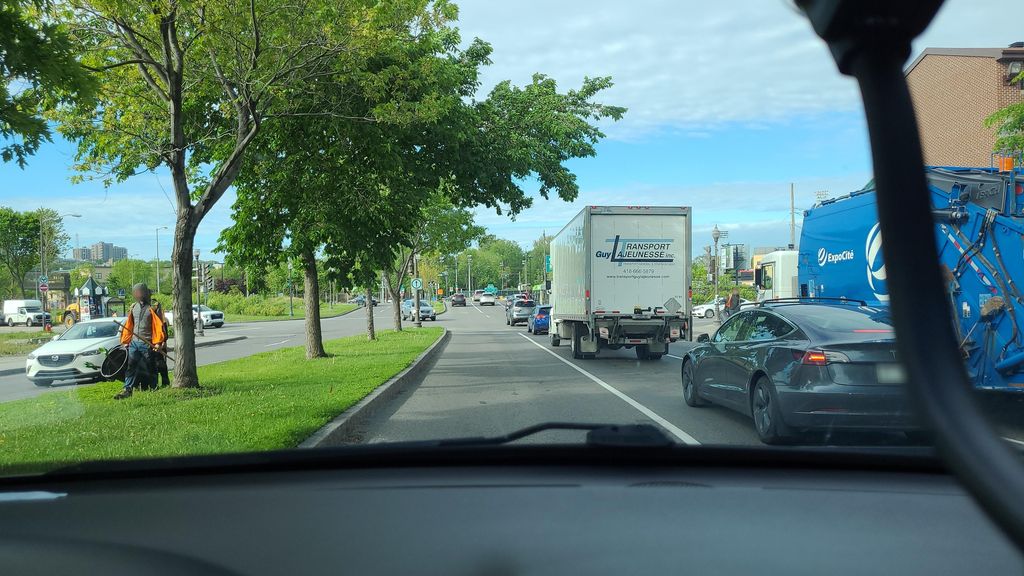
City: quebec_city